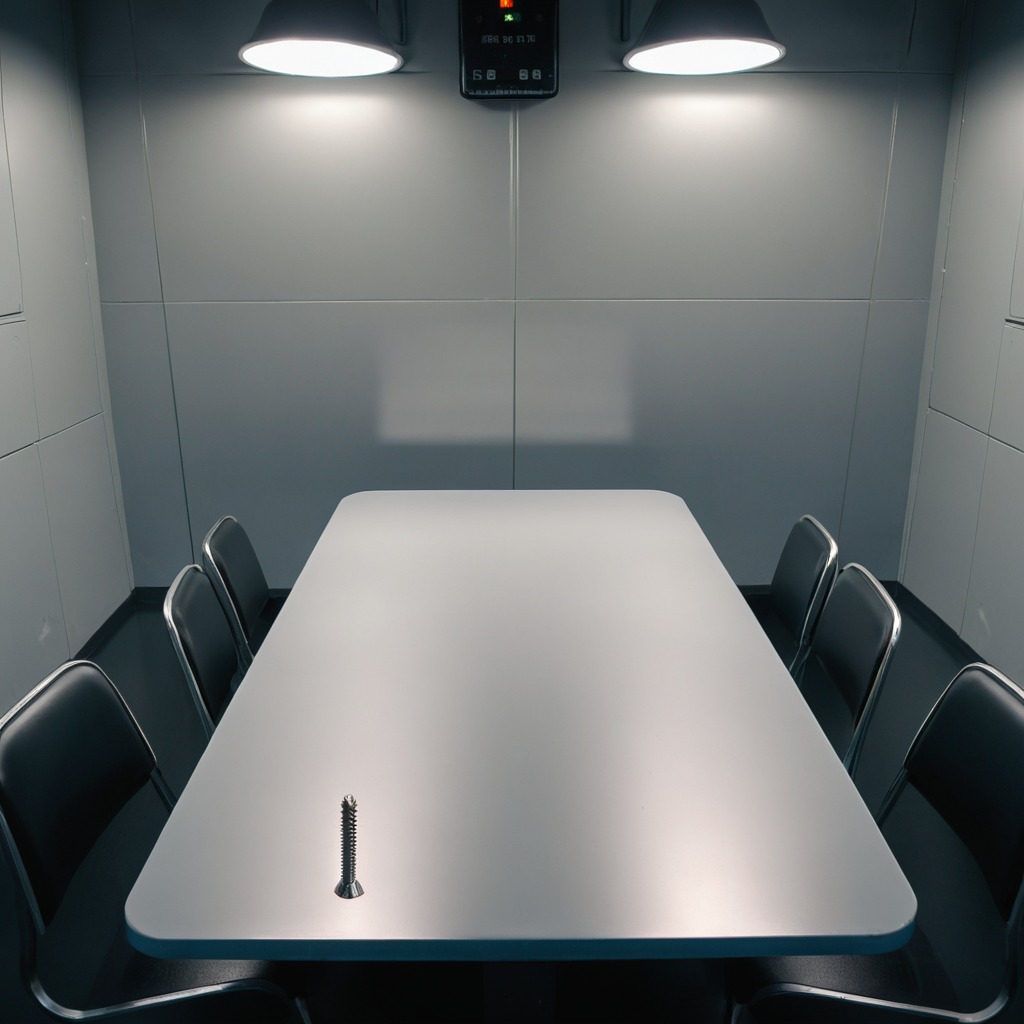
A metal screw is lying on the clean empty table in a railway signal maintenance room lit by harsh overhead fluorescents.